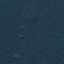
Land use / land cover: Forest